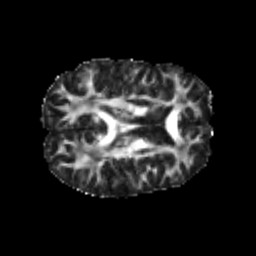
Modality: FA
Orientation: axial
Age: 21
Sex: male
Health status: healthy
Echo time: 0.074 s